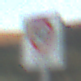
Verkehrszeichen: BeginnZone30
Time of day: SunriseSunset
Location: Outdoor (RoadRail)
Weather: PartlyCloudy
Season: NotSpecified
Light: Natural